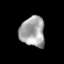
Tissue: prostate
Cell type: T cells
Senescence score: 0.3615
Nuclear area (px): 736
Mean DAPI intensity: 163.724